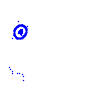
Particle: electron